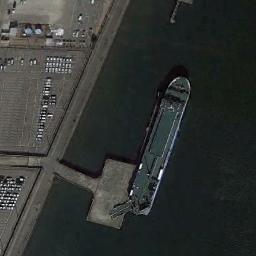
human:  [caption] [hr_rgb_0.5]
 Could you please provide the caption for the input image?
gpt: There are many cars in the parking lot beside the ship .

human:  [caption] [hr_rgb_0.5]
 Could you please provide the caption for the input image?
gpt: There is a ship in the black water on the shore .

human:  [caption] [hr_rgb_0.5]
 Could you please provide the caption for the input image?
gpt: The green ship is docked at the truck terminal and the water is dark green .

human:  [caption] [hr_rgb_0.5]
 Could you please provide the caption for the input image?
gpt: A green ro-ro ship docked at the dock with many neatly lined cars .

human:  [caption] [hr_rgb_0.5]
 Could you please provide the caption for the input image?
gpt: The green ship is at the harbor .